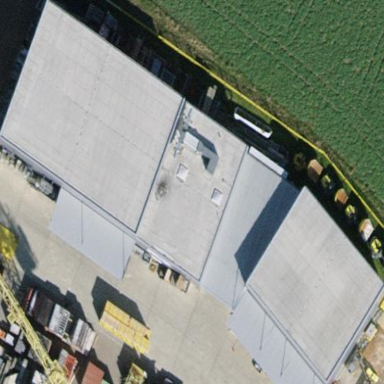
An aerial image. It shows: Commercial building.